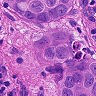
Metastatic tissue present: yes